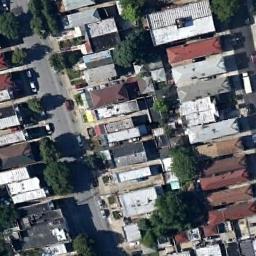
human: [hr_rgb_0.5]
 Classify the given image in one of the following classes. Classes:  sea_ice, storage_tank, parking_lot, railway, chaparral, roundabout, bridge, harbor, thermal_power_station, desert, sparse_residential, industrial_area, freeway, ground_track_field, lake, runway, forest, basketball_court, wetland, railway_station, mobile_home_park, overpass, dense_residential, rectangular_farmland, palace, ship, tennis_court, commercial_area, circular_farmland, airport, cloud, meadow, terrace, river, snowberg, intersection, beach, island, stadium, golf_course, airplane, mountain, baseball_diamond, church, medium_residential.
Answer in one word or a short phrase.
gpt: dense_residential